Field crop: maize
Growth stage: 2
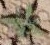
Species: atriplex